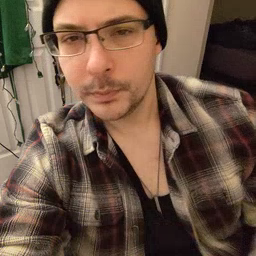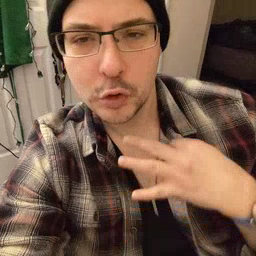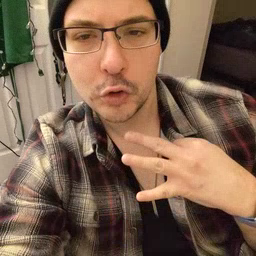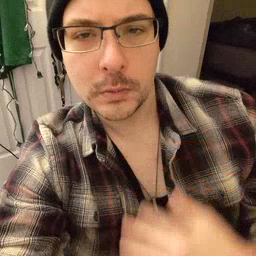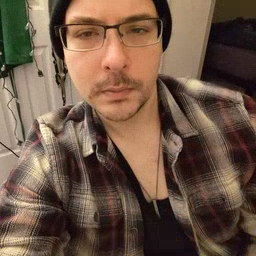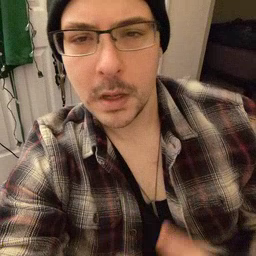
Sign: shirt